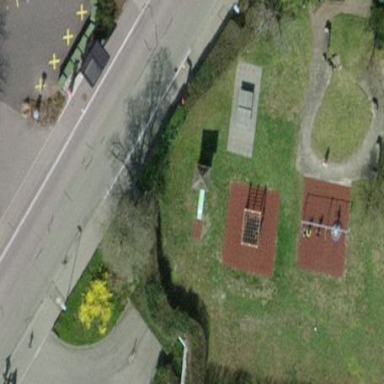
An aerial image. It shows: Playground area for leisure activities on the land.